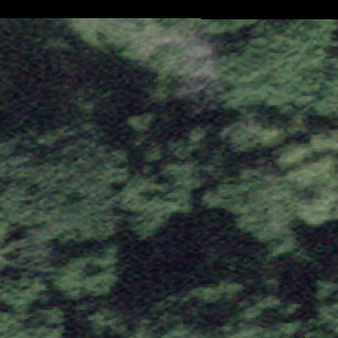
Label: other